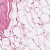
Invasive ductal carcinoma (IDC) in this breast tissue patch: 0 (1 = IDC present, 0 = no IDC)